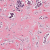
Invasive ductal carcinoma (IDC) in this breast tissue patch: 1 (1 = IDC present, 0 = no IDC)